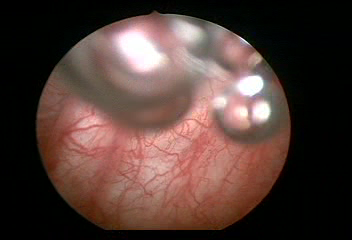
Modality: WLC
Class: Normal mucosa
Bladder cancer association: No